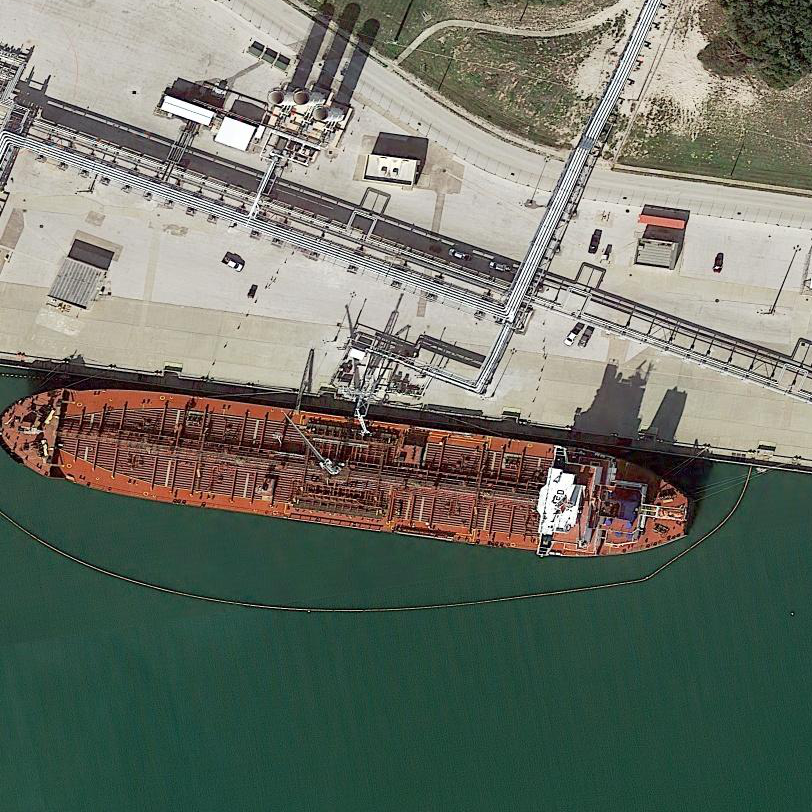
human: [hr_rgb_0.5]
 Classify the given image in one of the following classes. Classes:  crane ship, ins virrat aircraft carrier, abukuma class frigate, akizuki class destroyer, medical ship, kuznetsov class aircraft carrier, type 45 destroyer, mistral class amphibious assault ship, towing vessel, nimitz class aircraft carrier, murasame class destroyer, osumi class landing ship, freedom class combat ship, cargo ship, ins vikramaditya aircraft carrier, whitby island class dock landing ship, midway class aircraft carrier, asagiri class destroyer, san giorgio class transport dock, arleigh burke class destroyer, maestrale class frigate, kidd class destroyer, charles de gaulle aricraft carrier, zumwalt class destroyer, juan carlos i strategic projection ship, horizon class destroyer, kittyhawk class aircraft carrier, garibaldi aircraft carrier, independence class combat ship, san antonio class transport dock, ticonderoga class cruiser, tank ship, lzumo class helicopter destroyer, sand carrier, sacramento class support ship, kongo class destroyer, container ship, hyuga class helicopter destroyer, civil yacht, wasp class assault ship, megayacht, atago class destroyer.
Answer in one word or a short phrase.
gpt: Cargo ship